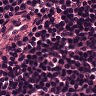
Metastatic tissue present: no